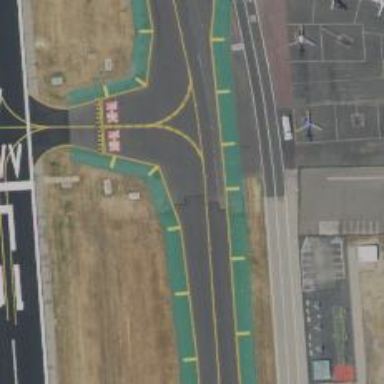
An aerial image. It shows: View of taxiway at the airport.